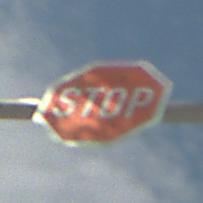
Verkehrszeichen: Stop
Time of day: MorningAfternoon
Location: Outdoor (Beach)
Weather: PartlyCloudy
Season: NotSpecified
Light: Natural